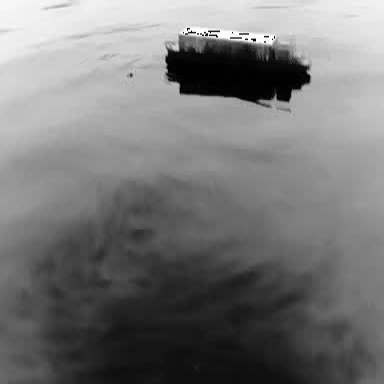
There is a fishing_boat in the infrared image.